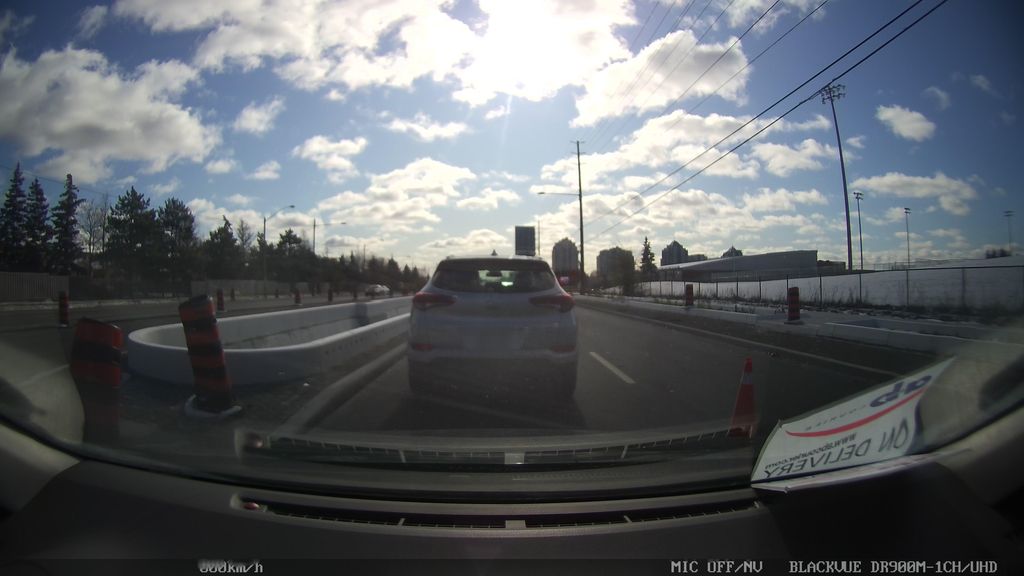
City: toronto